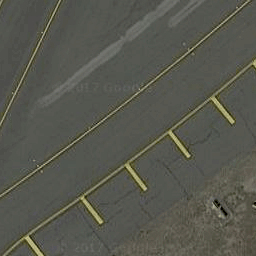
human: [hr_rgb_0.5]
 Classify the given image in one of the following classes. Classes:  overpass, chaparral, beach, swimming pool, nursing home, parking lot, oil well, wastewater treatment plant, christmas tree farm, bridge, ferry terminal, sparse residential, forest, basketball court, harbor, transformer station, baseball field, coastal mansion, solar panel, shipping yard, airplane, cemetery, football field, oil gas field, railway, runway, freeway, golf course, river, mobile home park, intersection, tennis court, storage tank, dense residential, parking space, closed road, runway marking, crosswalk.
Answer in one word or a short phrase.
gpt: runway marking